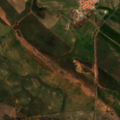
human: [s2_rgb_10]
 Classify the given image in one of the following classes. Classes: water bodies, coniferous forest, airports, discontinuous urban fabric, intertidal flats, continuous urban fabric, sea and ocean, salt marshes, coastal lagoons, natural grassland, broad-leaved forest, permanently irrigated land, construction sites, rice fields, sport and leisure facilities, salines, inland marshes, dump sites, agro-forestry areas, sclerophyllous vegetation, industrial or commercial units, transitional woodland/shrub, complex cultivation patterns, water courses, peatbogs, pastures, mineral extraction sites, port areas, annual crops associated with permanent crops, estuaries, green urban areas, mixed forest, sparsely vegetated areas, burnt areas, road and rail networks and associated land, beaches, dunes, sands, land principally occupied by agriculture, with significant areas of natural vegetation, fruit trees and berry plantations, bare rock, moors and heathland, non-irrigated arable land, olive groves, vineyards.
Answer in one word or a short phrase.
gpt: non-irrigated arable land, agro-forestry areas, sclerophyllous vegetation